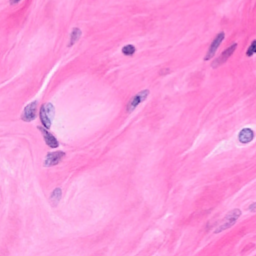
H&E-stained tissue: Breast